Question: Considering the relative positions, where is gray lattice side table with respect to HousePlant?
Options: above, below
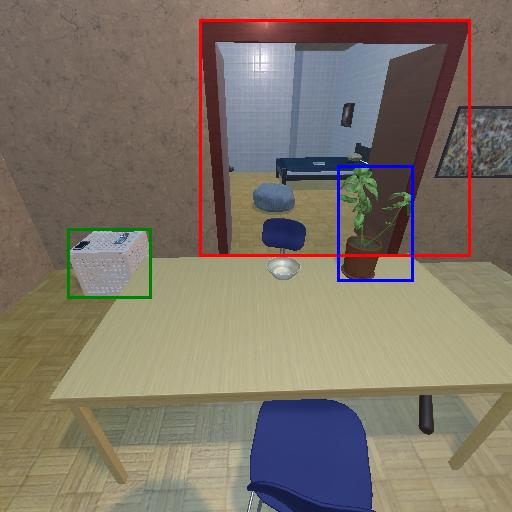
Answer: above